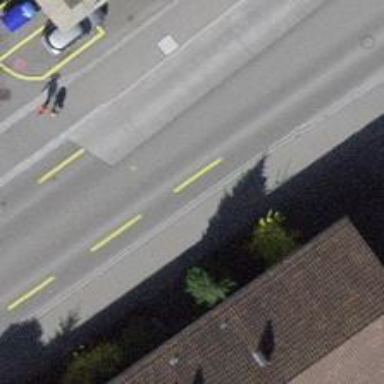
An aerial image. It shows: Bus stop with designated stop position for public transport.